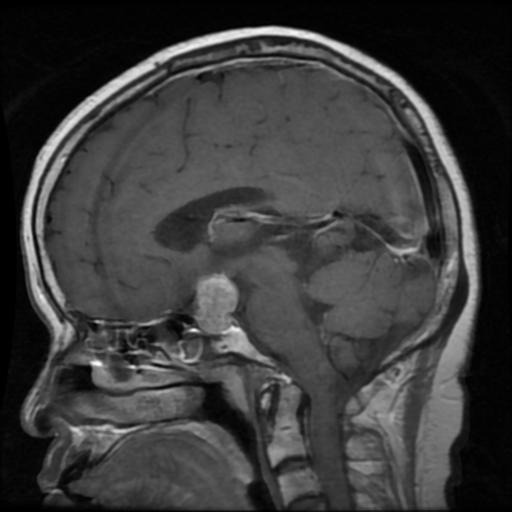
Label: pituitary